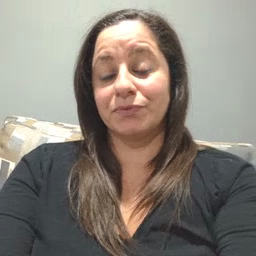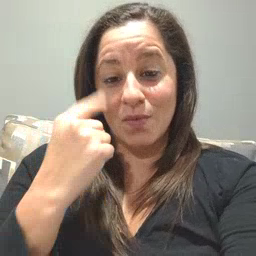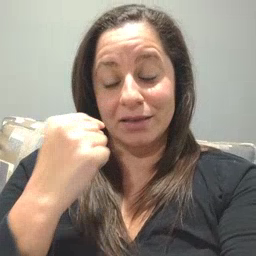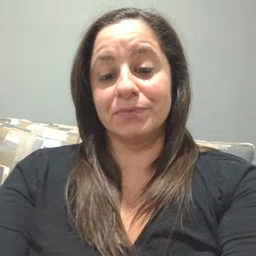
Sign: cry